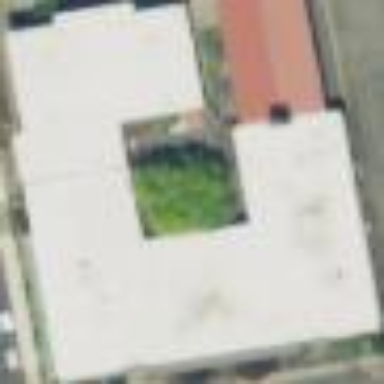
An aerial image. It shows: School building.